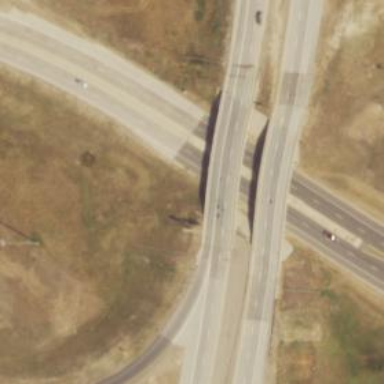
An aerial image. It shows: Motorway junction.